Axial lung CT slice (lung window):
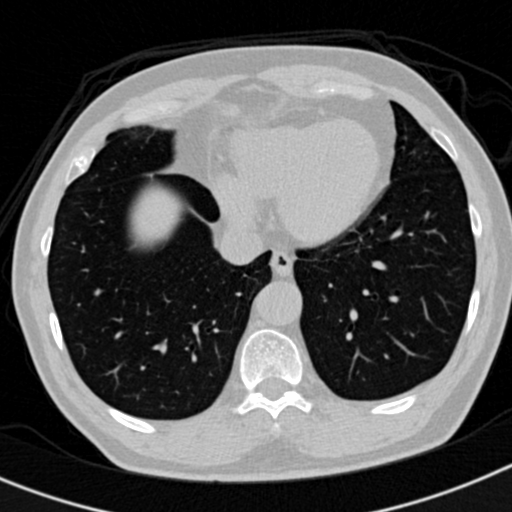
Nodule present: no